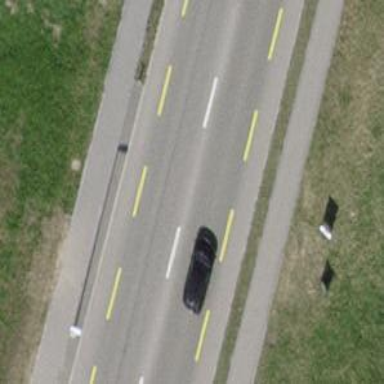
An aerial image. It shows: Secondary road with asphalt surface and dedicated cycle lane.